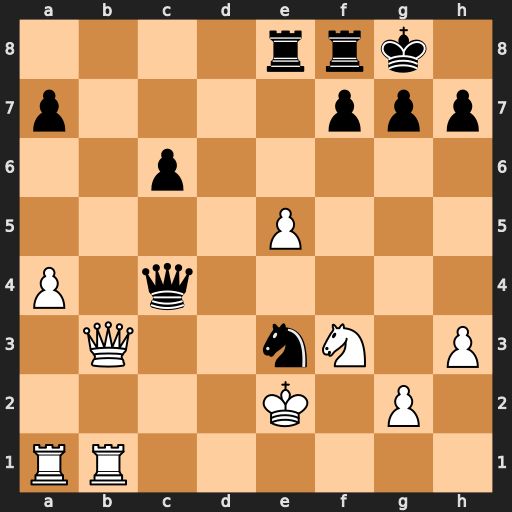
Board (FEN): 4rrk1/p4ppp/2p5/4P3/P1q5/1Q2nN1P/4K1P1/RR6
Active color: w
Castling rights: -
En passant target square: -
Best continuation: Kxe3 Qxb3+ Rxb3